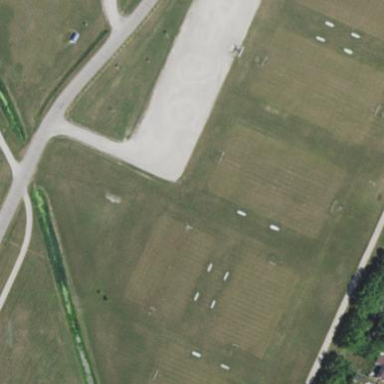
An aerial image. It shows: Soccer pitch designated for leisure and sports activities.